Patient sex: M
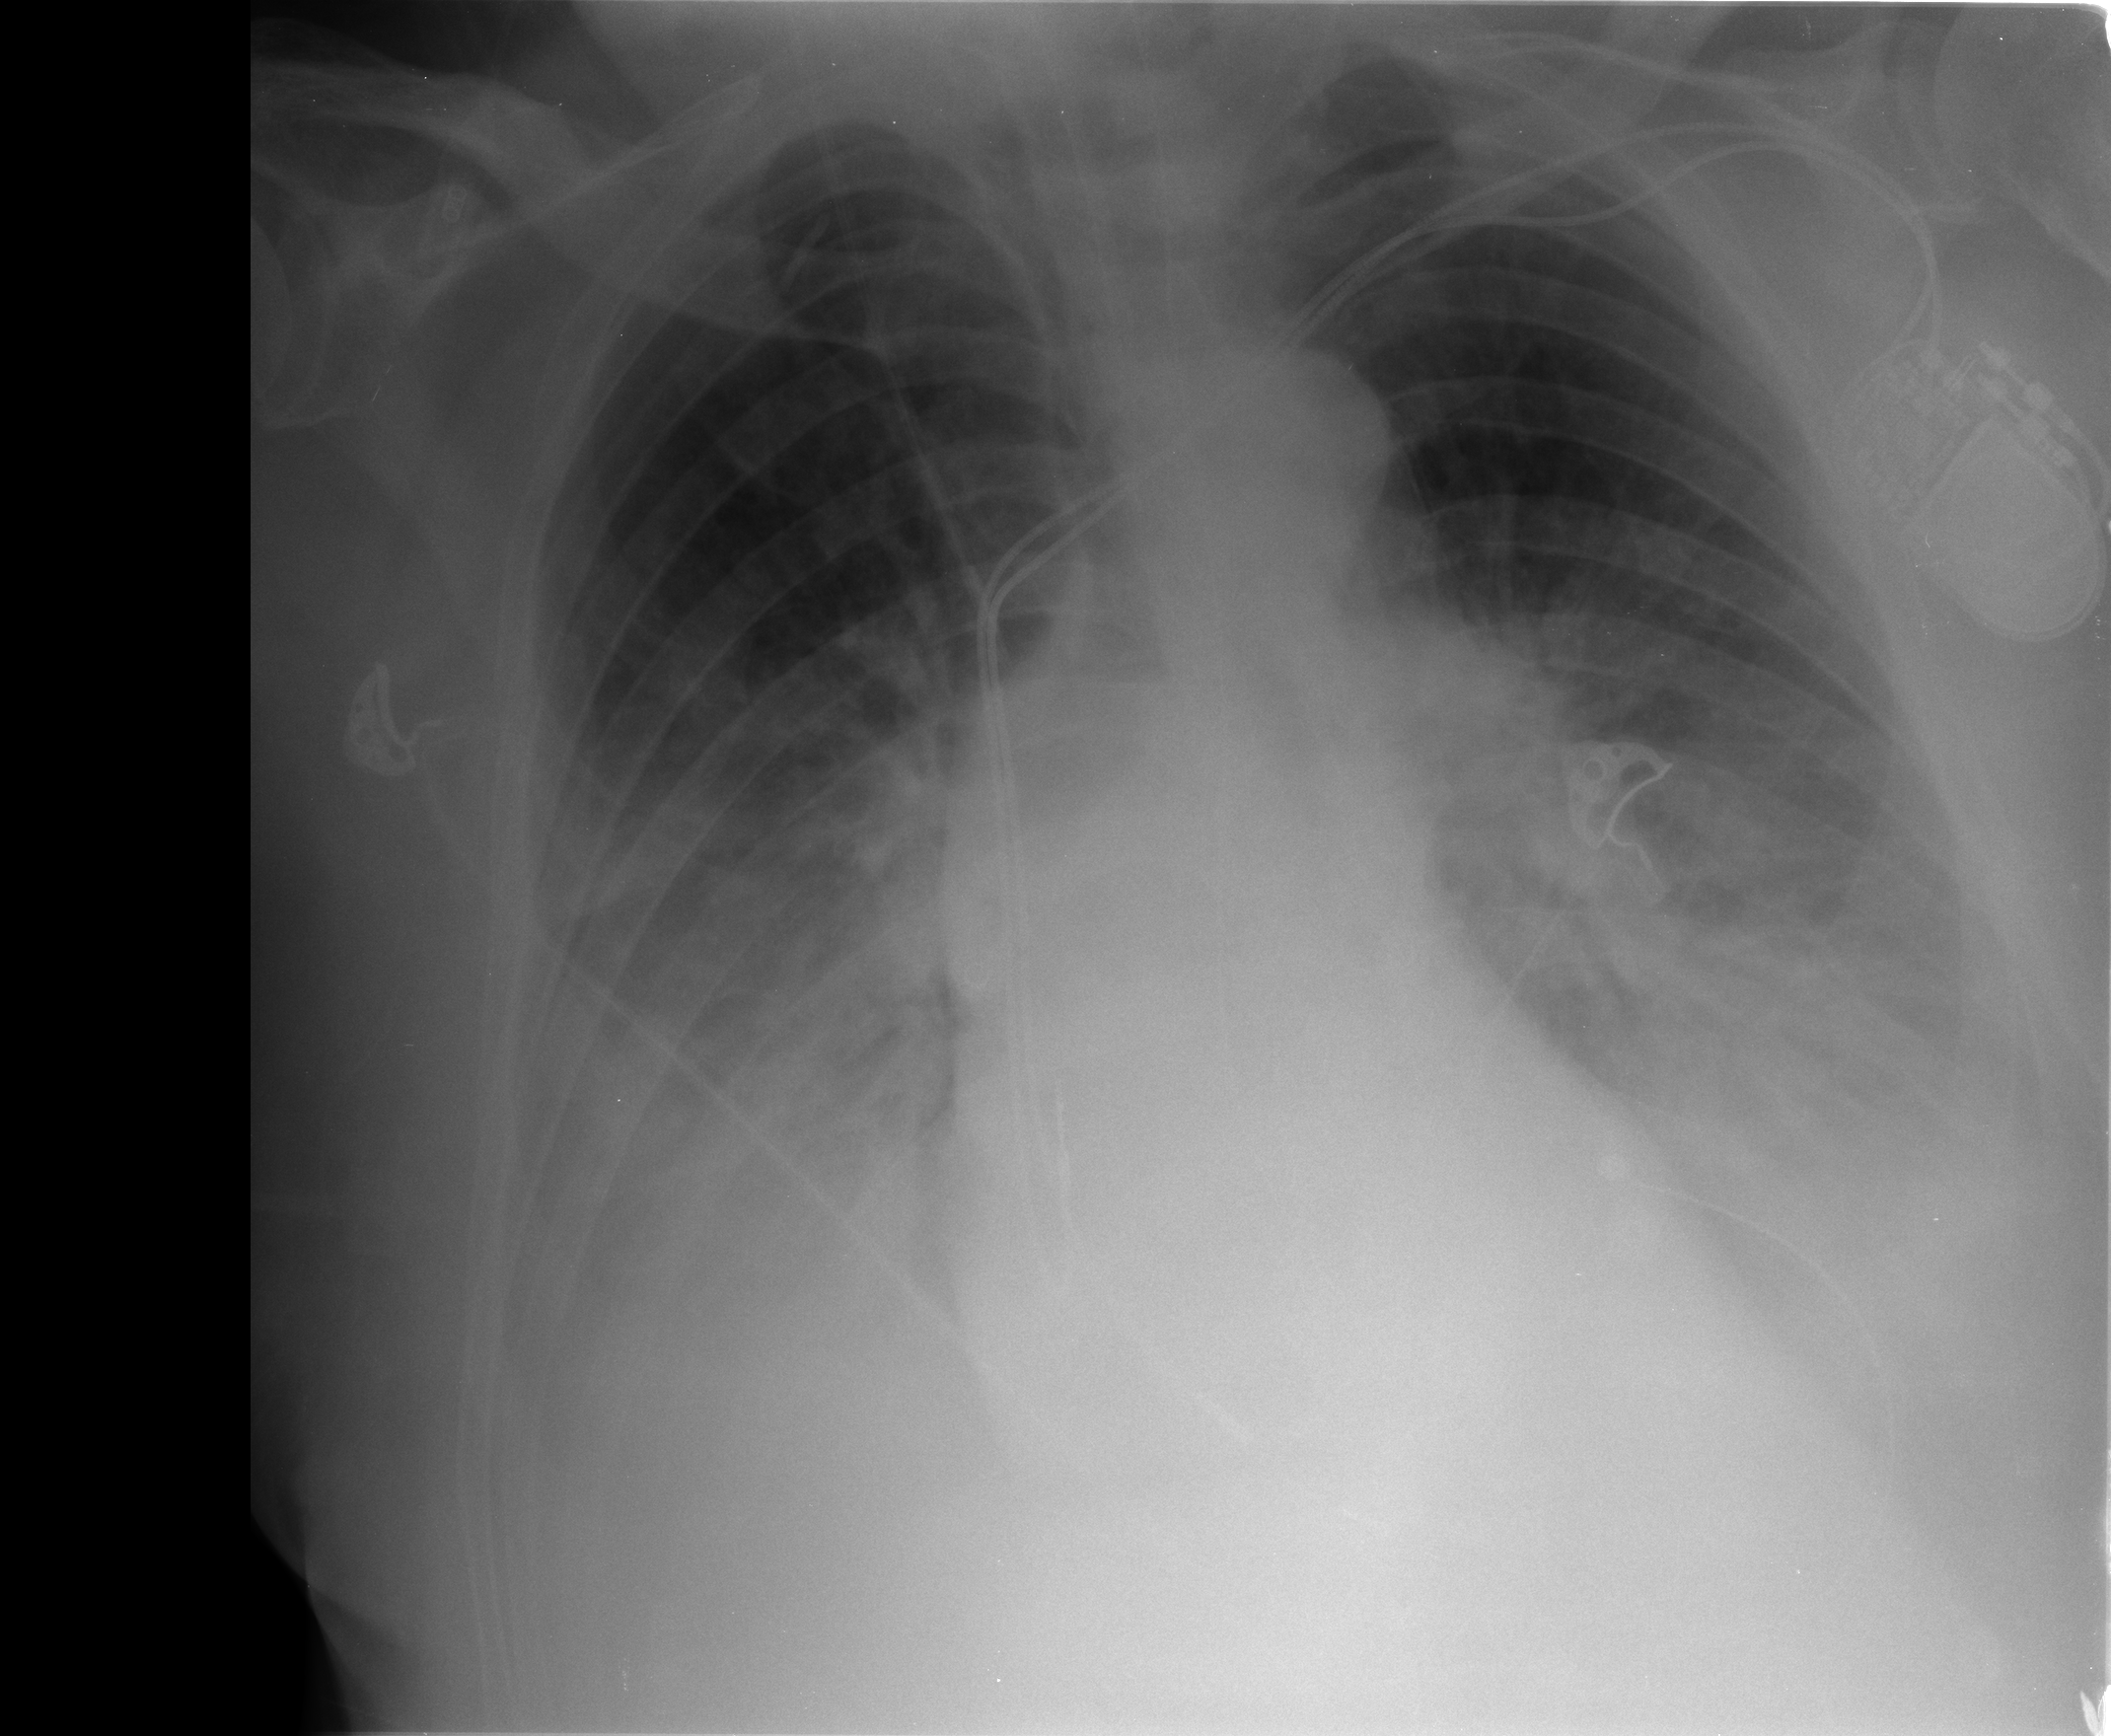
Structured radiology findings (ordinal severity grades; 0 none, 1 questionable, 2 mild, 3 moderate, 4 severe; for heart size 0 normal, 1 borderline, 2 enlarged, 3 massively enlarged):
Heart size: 0
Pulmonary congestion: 3
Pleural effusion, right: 3
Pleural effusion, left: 3
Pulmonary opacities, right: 2
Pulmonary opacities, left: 2
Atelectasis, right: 3
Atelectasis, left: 2